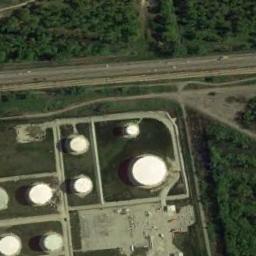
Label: storage_tank